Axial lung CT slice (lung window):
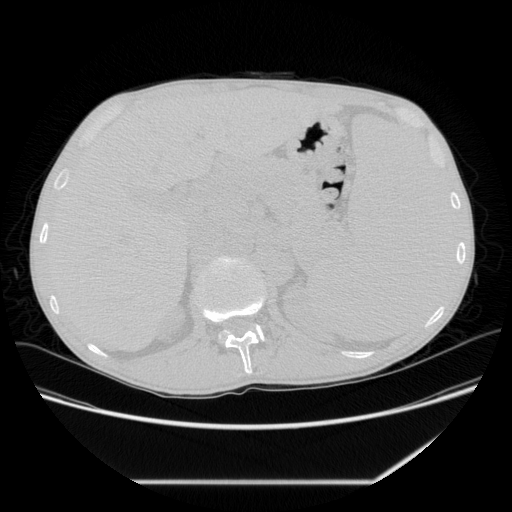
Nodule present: no